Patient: sex F, age 54
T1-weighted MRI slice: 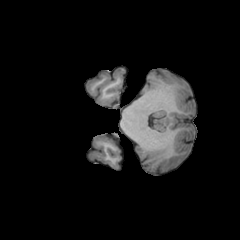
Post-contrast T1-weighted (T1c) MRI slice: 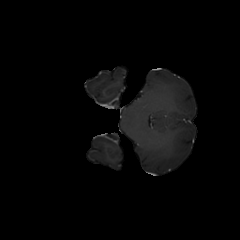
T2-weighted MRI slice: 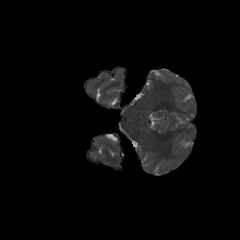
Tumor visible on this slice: no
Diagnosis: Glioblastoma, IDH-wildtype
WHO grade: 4